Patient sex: M
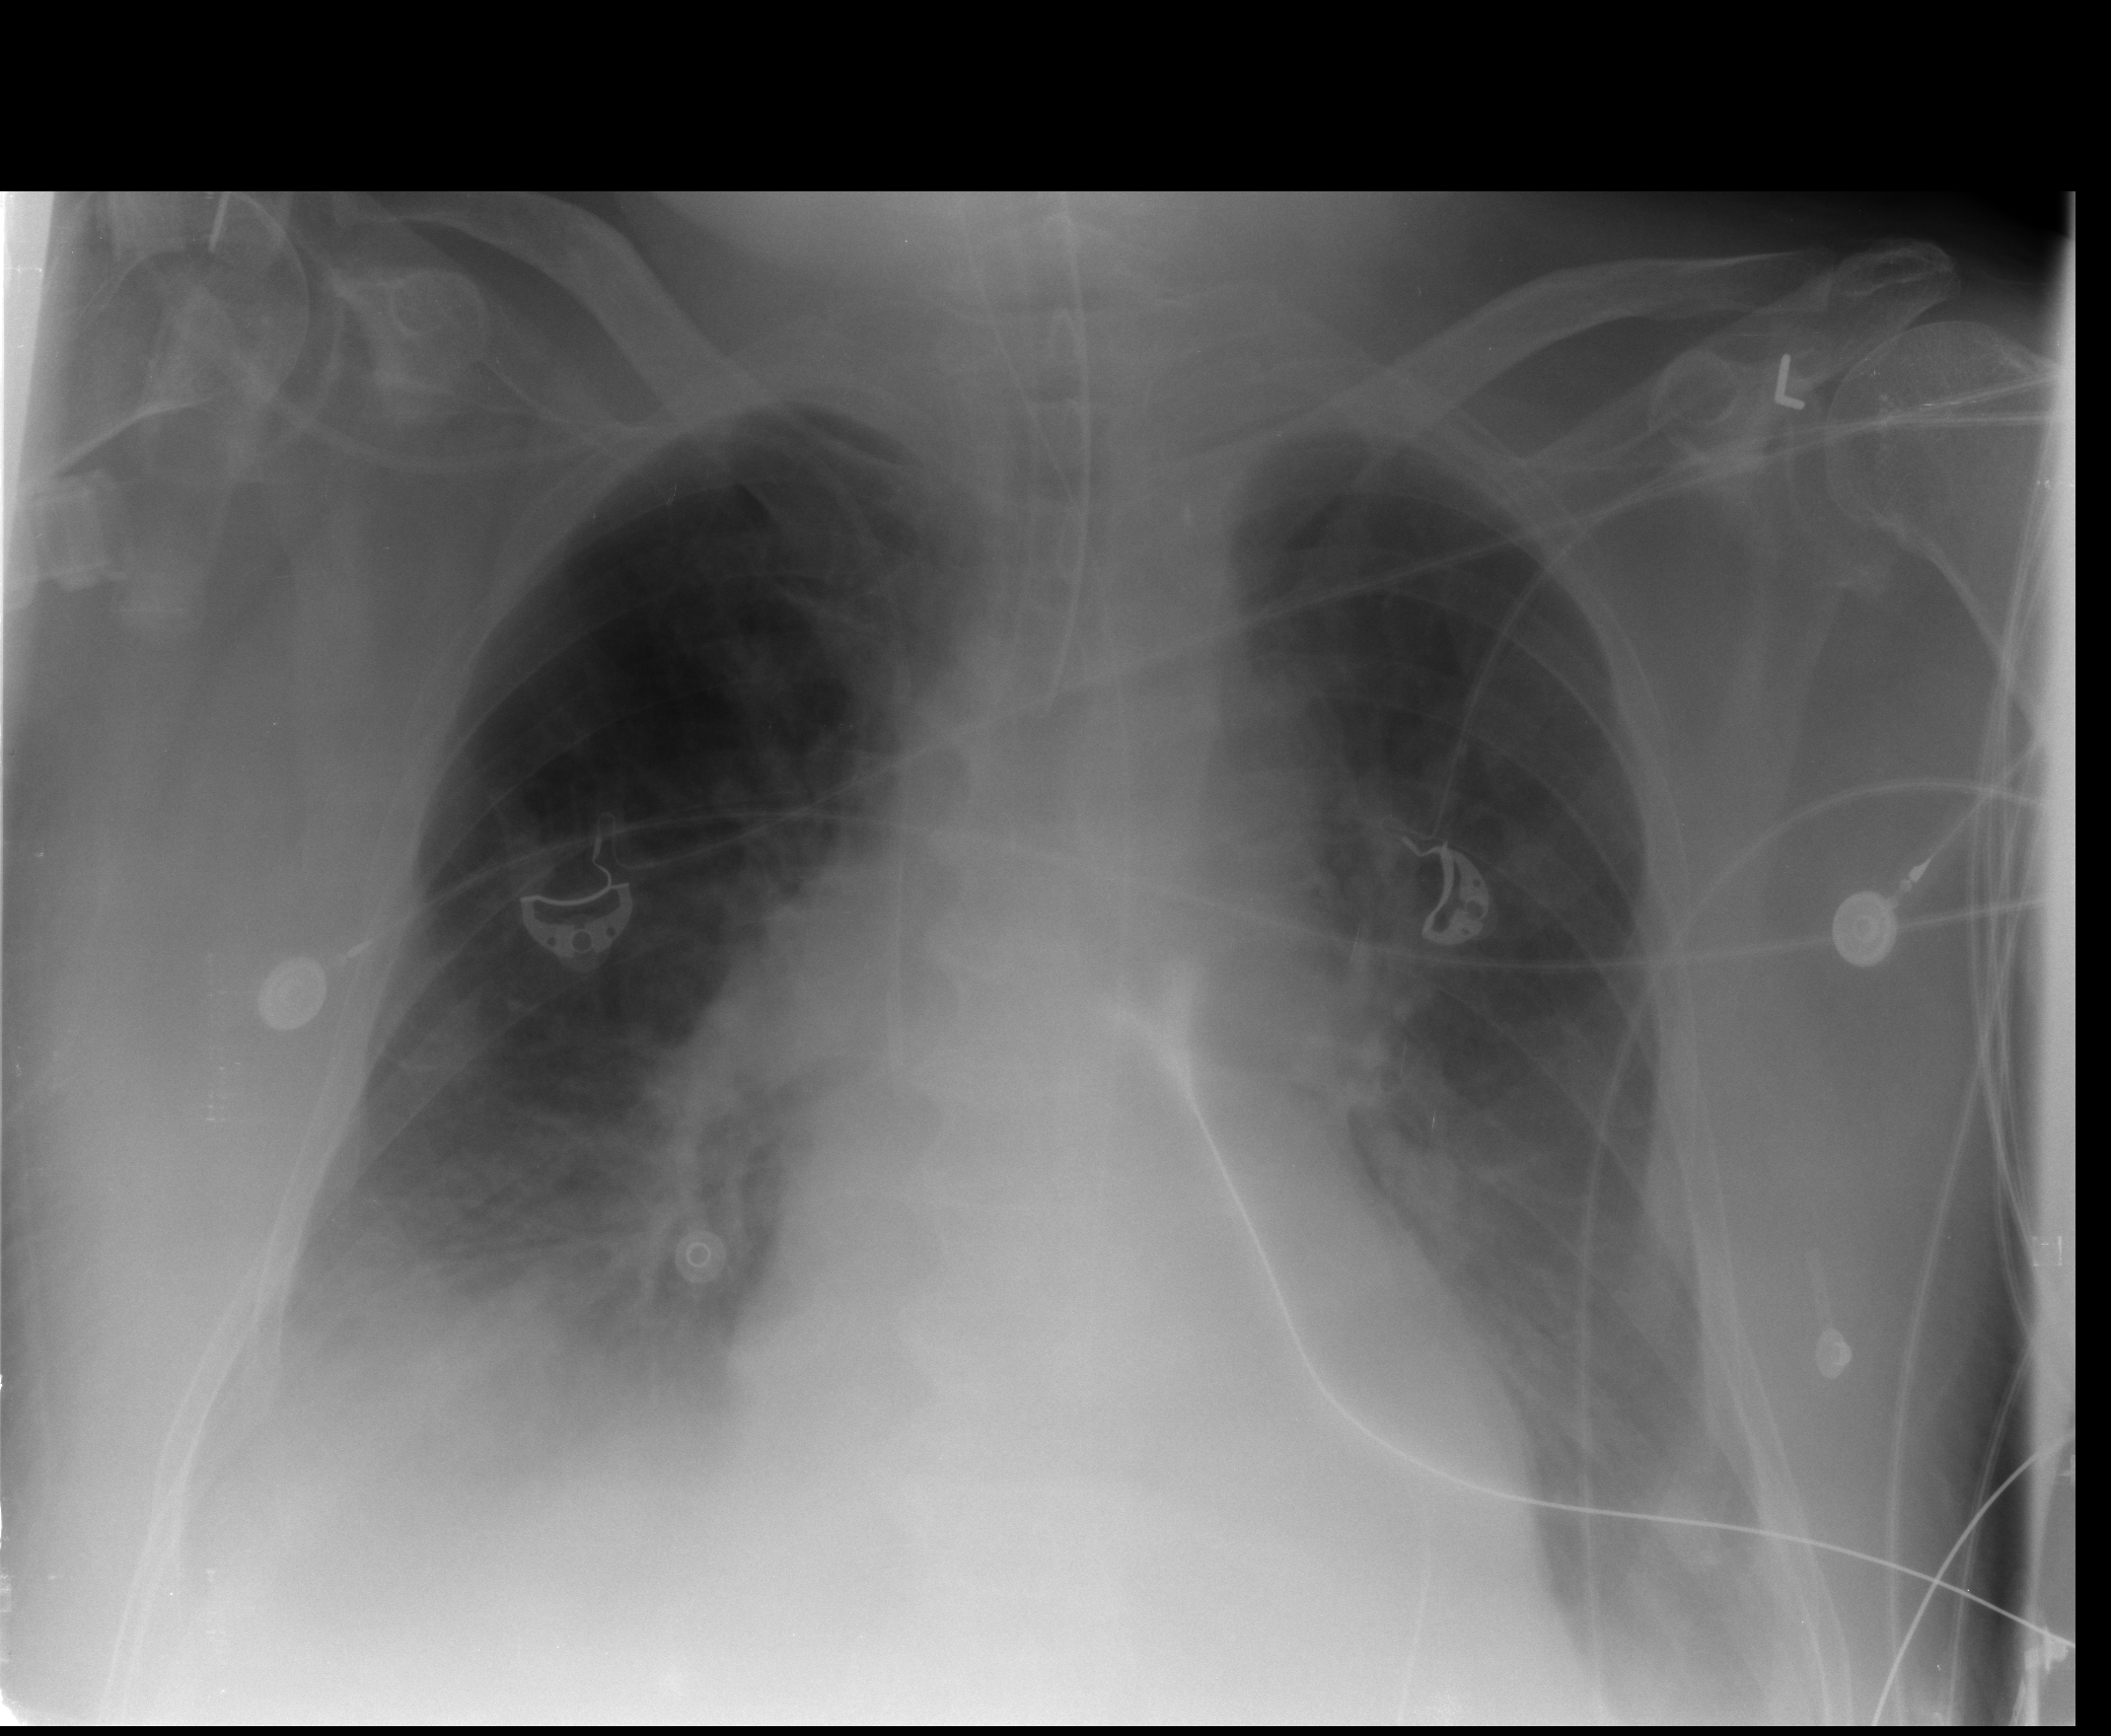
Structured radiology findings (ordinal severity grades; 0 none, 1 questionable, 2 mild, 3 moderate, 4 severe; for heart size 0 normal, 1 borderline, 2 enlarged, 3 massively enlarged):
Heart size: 1
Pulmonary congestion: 2
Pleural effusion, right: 2
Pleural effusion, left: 2
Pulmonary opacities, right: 2
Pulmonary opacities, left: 0
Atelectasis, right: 2
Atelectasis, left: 2